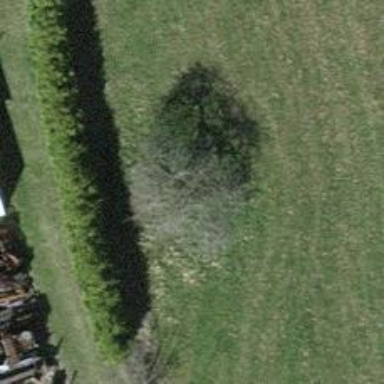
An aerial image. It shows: Urban tree adds touch of nature to the surroundings.